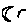
Label: moon